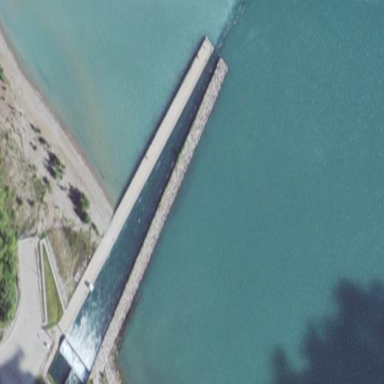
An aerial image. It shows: Breakwater structure.